Question: Hi I'm trying to do a single linear pass over two arrays, here is my problem: I have it working with the commented code but it's not correct. I've tried to solve this problem for a whole night before asking for help - here is what I've tried:
'''
////////////////////////////// PROBLEM STATEMENT //////////////////////////////
// Given two arrays of ints sorted in increasing order, outer and inner, //
// print true if all of the numbers in inner appear in outer. The best //
// solution makes only a single "linear" pass of both arrays, taking //
// advantage of the fact that both arrays are already in sorted order. //
// {1, 2, 4, 6}, {2, 4} -> true //
// {1, 2, 4, 6}, {2, 3, 4} -> false //
// {1, 2, 4, 4, 6}, {2, 4} -> true //
///////////////////////////////////////////////////////////////////////////////
// >>>>>> Your Java Code Fragment starts here <<<<<<
Boolean prez = true;
Scanner kb = new Scanner(System.in);
int n = kb.nextInt(); int z = 0;
int[] inner = new int[n]; for(int i = 0; i < inner.length; i++)inner[i] = kb.nextInt();
n = kb.nextInt();
int[] outer = new int[n]; for(int i = 0; i < outer.length; i++)outer[i] = kb.nextInt();
// if(outer.length == 0)
// prez = true;
// for(int i = 0; i < outer.length; i++){
// for(int o = 0; o < inner.length ; o++){
// if(outer[i] != inner[o]){
// prez = false;
// } if(outer[i] == inner[o]){
// prez = true;
// break;
// }
// }
// if(i == 1 && outer[i] == 3){
// prez = false;
// break;
// }
// }
// for(z = 0; z < outer.length ; z++){
// if(inner[z] == outer[z]){
// z++;
// prez = true;
// }else if(outer[z] != inner[z]){
// prez = false;
// }
// }
int i = 0;
//ok lodo so we loop through the array
for(int j = 0; j < inner.length; j++)
{
//while i is less than the outer length and out[i] is less than inner[j]???
while(i < outer.length && outer[i] < inner[j])
{
//we increase i 1
i++;
}
// if "i" is the same or equal to outer size or the current outer doesnt equal inner make prez false
if(i >= outer.length || outer[i] != inner[j])
{
prez = false;
}
}
//prez = true;
//print the results
System.out.print(prez);
'''
Am i understanding correctly? here is the output

I am trying lodo's solution as about. Here is the output
Do i need a break when i get a false?
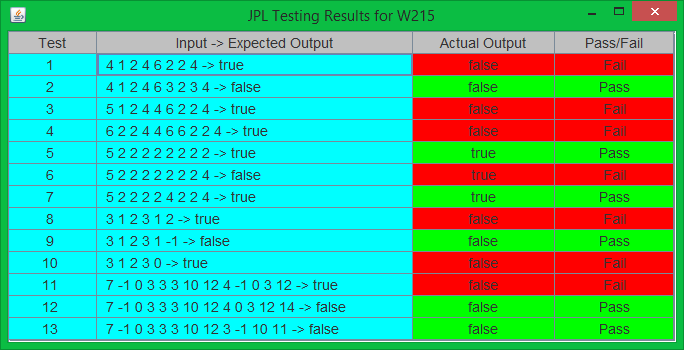
Answer: You need one loop over the inner array, and an external index for the outer array:
'''
boolean checkContained(int[] inner, int[] outer)
{
int i = 0;
for(int j = 0; j < inner.length; j++)
{
while(i < outer.length && outer[i] < inner[j])
{
i++;
}
if(i >= outer.length || outer[i] != inner[j])
{
return false;
}
}
return true;
}
'''
EDIT:
Also (as I see in your output examples), you have to read the outer array first, while in your code you read the inner array first:
'''
int n = kb.nextInt(); int z = 0;
int[] outer= new int[n]; for(int i = 0; i < inner.length; i++)inner[i] = kb.nextInt();
n = kb.nextInt();
int[] inner= new int[n]; for(int i = 0; i < outer.length; i++)outer[i] = kb.nextInt();
'''